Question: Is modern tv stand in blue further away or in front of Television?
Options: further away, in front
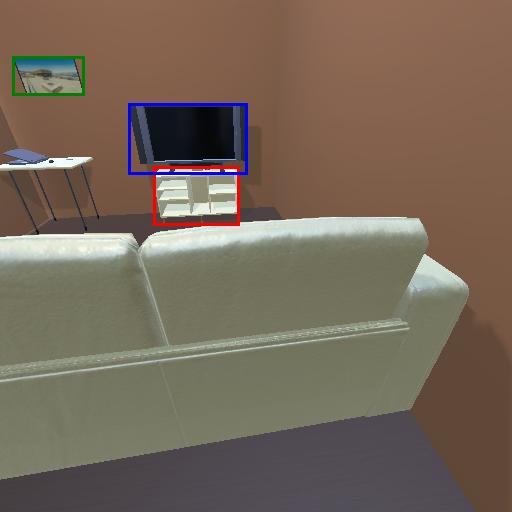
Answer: further away